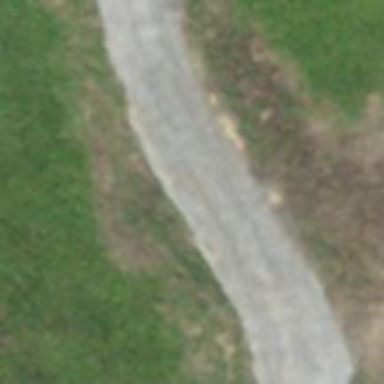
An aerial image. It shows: Gravel track with grade 2 tracktype.